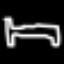
Label: bed